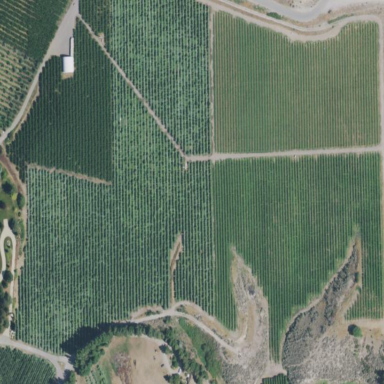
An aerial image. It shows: Orchard.